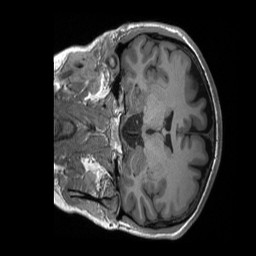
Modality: T1w
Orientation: coronal
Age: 32
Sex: female
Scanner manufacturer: siemens
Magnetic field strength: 3 T
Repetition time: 2.4 s
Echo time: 0.00224 s